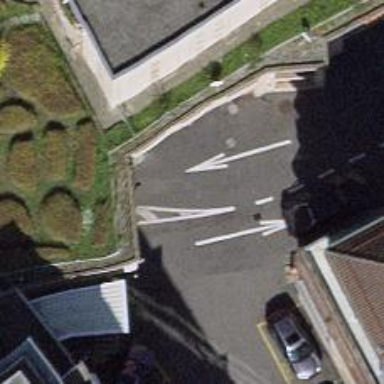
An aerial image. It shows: Parking area.